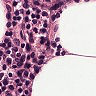
Metastatic tissue present: no